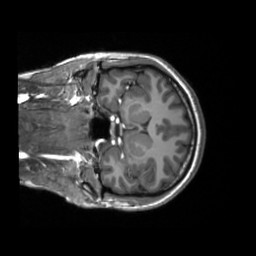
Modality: T1w
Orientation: coronal
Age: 27
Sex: female
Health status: ill
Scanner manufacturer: siemens
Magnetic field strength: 3 T
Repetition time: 2.3 s
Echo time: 0.00201 s